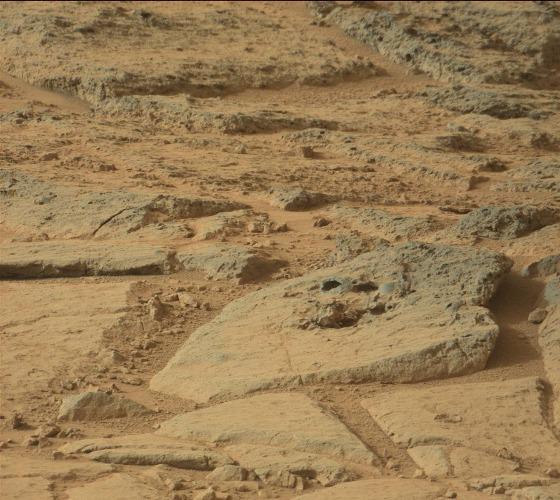
Terrain classes present: Bedrock, Gravel / Sand / Soil, Rock, Shadow